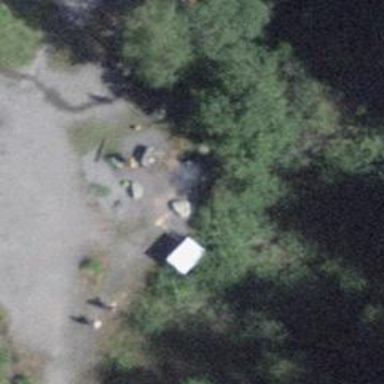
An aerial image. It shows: BBQ amenity.